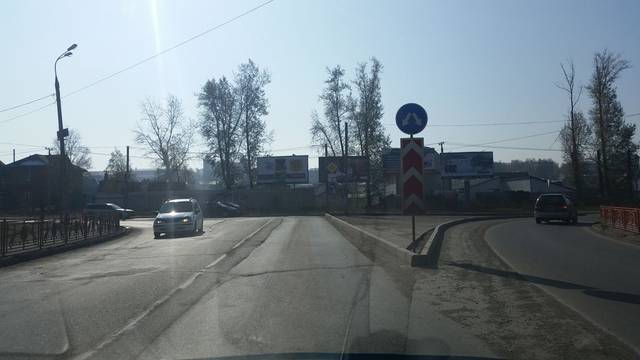
Region: Russia
Coordinates: 52.285, 104.338